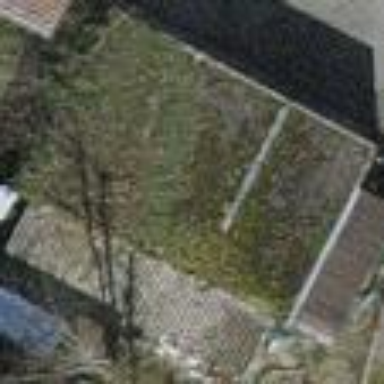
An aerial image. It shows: Garage.